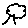
Label: tree